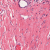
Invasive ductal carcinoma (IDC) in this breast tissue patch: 0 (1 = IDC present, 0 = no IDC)